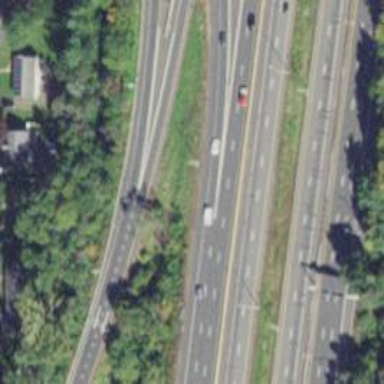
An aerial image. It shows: Asphalt motorway link.